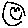
Label: smiley face